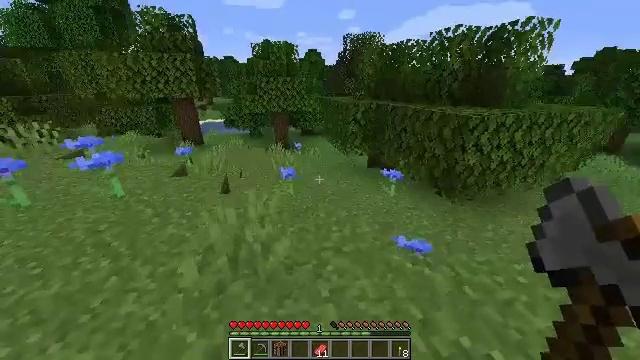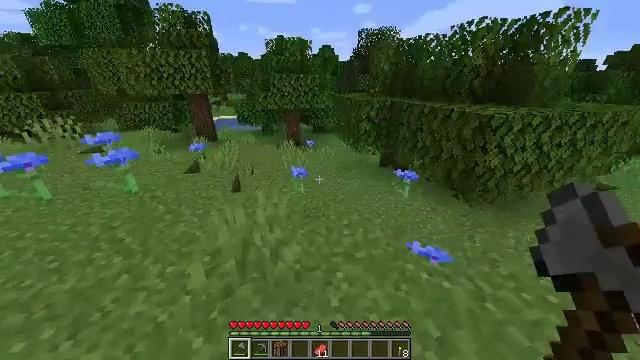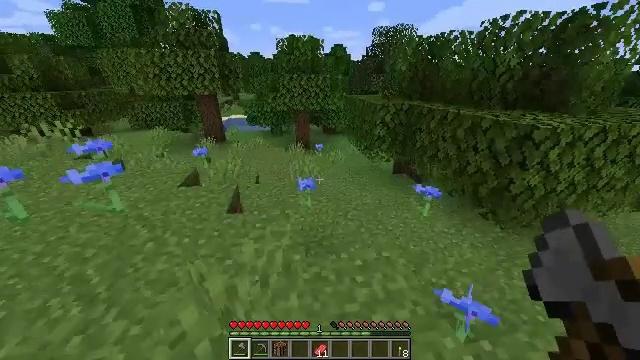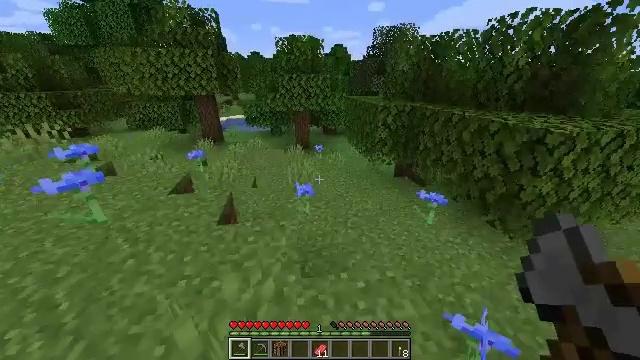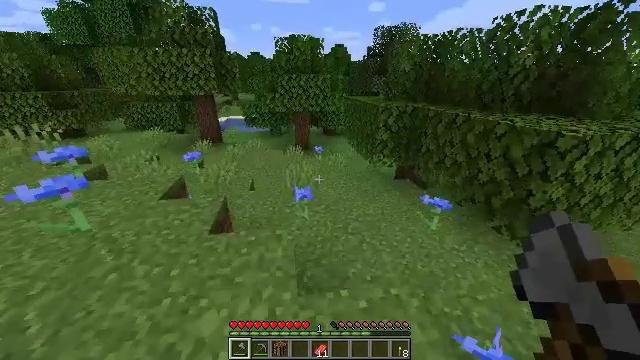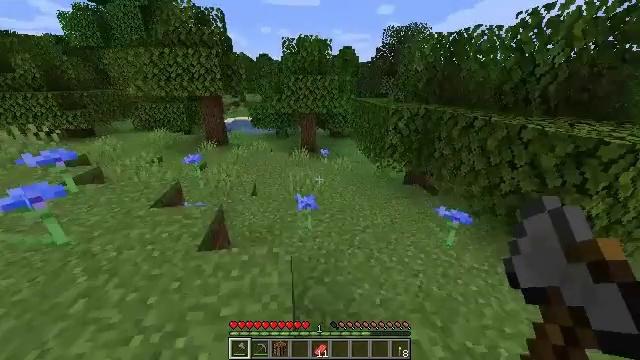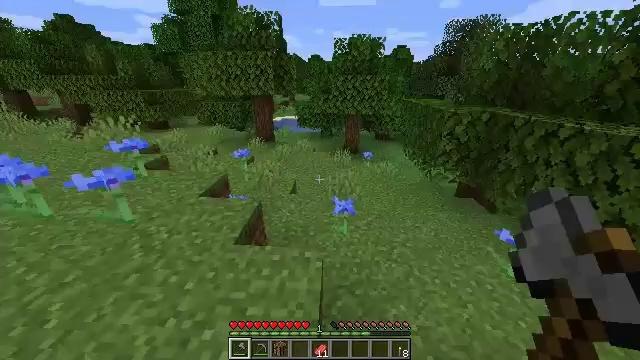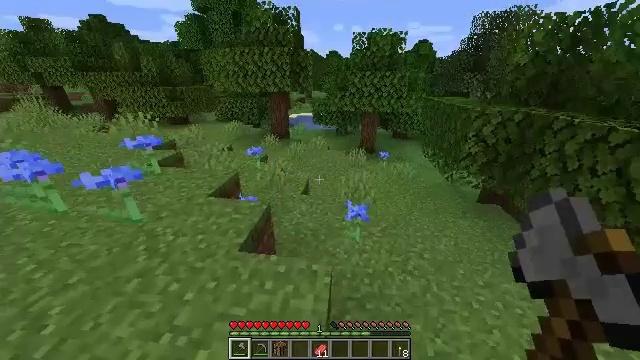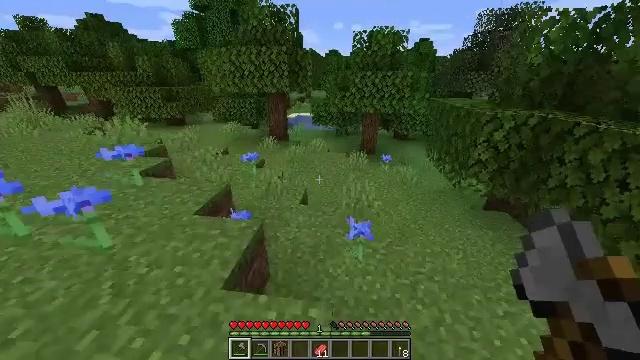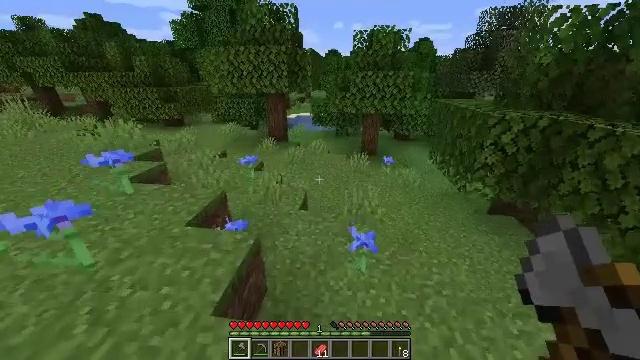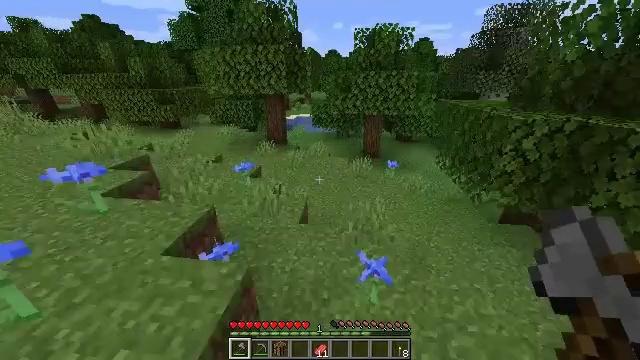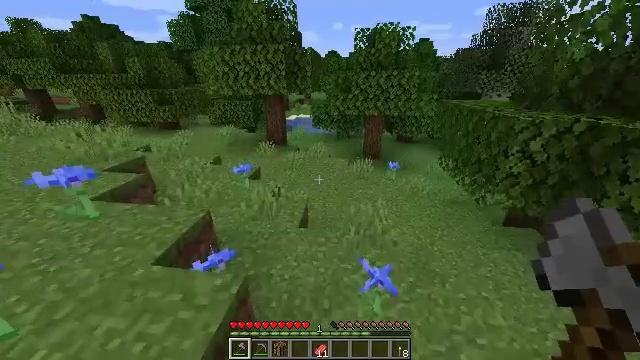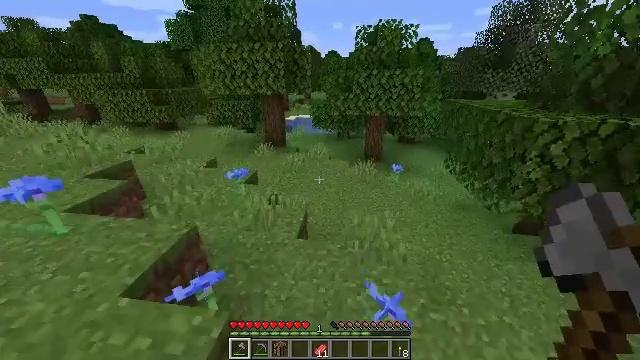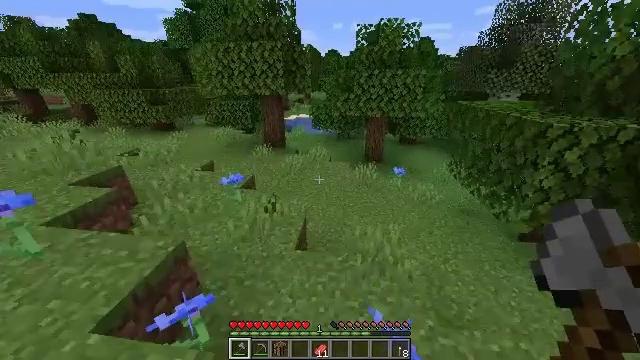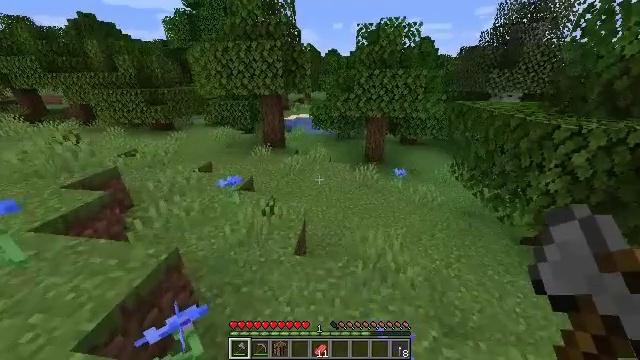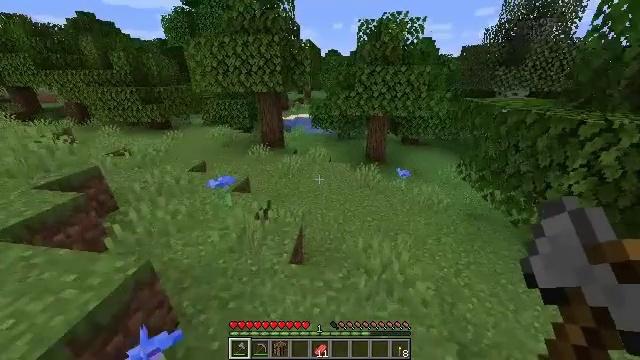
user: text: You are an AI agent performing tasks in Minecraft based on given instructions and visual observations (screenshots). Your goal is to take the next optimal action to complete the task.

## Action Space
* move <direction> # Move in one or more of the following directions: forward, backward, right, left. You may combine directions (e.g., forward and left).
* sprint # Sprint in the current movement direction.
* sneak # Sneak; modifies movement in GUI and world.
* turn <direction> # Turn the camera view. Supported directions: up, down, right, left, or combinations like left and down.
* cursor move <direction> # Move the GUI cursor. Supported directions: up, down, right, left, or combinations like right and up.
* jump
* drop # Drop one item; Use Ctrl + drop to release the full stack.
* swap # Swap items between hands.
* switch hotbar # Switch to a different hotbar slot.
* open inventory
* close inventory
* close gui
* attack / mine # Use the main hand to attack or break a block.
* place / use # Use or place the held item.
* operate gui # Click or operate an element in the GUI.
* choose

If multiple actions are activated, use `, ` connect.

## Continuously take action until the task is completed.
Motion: motion action
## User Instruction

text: Hunt the bee.
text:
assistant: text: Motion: move forward, sprint, turn left
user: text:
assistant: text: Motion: move forward, sprint, turn left
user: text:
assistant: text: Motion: move forward, sprint
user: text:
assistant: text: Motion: move forward, sprint
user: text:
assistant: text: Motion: move forward, sprint, turn left
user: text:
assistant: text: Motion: move forward, sprint, turn left
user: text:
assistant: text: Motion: move forward, sprint, turn left
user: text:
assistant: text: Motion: move forward
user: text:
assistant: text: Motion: move forward
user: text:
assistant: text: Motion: move forward
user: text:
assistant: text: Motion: move forward, sprint
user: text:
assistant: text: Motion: move forward, sprint
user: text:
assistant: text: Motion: move forward, sprint
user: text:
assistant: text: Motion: move forward, sprint
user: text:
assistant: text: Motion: move forward, sprint
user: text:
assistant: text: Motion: move forward, sprint
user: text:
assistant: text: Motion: move forward, sprint, jump
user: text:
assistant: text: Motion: move forward, sprint, turn right, jump
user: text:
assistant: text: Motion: move forward, sprint, turn right, jump
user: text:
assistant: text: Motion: move forward, sprint, jump
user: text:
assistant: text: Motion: move forward, sprint, jump
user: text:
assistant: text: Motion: move forward, sprint, jump, open inventory
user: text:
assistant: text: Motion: move forward, sprint, jump, open inventory
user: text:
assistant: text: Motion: move forward, cursor move right, open inventory
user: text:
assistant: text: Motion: cursor move right and down, open inventory
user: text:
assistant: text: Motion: cursor move right and down
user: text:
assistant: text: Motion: no_op
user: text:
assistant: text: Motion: no_op
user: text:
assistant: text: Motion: cursor move left
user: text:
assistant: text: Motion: cursor move left